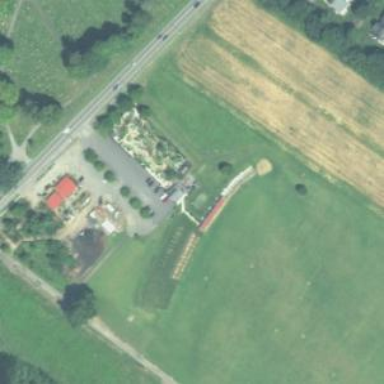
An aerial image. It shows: Grassy area used as driving range for golf.